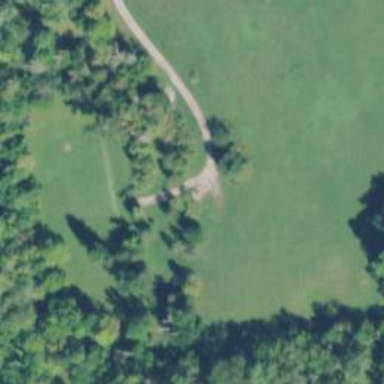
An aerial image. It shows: Disc golf hole.